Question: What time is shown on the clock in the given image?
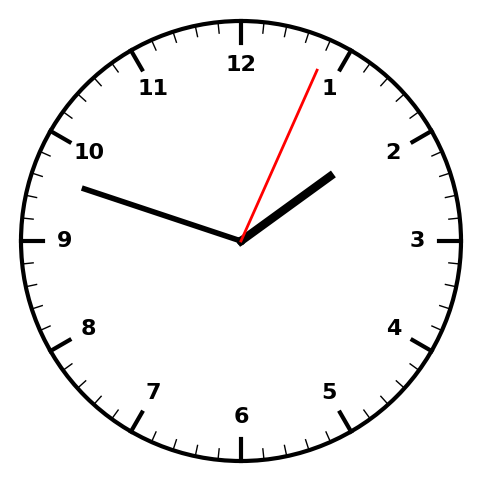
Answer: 01:48:04